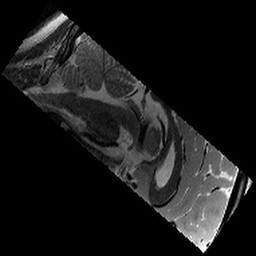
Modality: T2w
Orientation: sagittal
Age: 10
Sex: male
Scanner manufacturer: siemens
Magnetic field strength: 3 T
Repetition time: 9.23 s
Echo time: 0.067 s